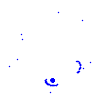
Particle: pion